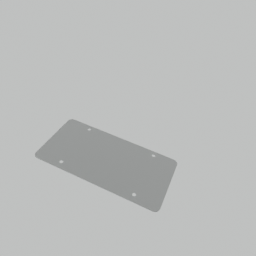
Label: mechanical